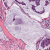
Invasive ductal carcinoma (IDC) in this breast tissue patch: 1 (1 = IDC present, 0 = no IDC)